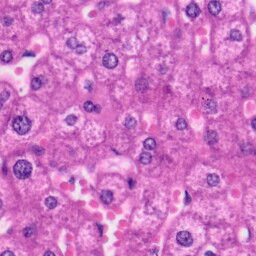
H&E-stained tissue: Liver